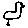
Label: bird